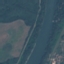
Label: River